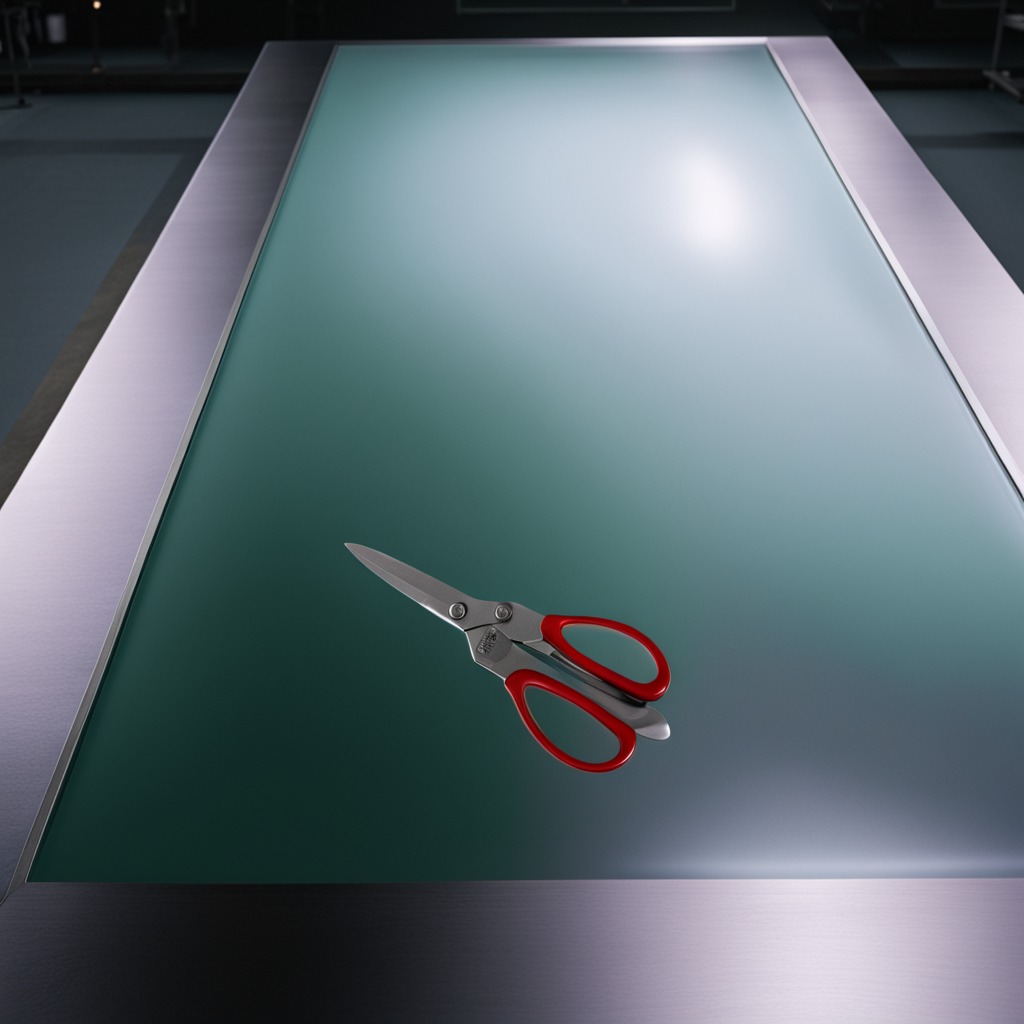
A scissor lying on the table.